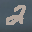
Label: 2